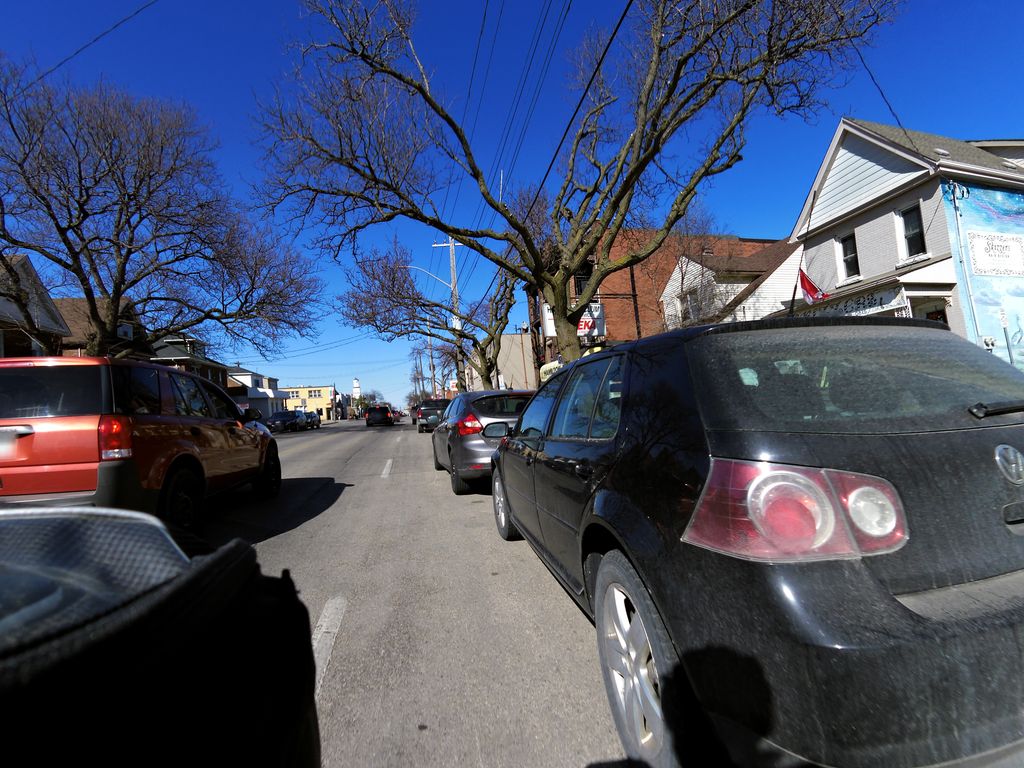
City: hamilton